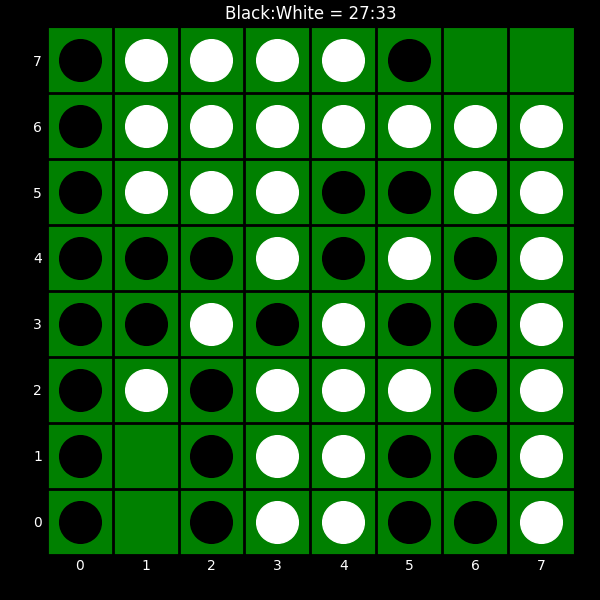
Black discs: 27
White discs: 33